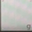
Piece: xx